A bearing vibration time series has been folded into this square grayscale image, one row per segment of consecutive samples. Classify the bearing condition as one of: normal, inner_race, outer_race, ball.
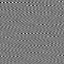
Answer: outer_race